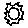
Label: sun